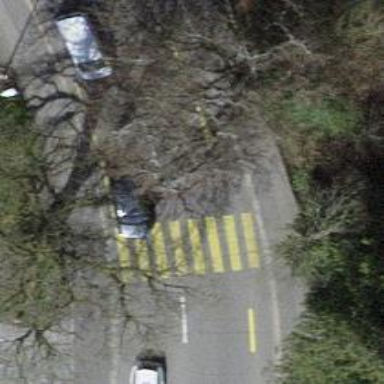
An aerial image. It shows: Zebra crossing on the road.